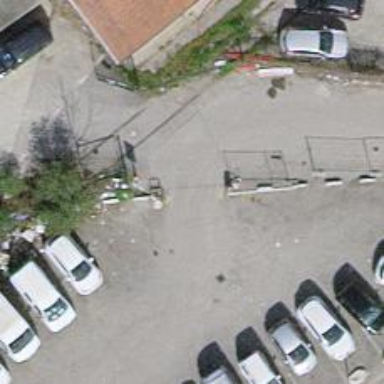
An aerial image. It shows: Lift gate barrier.